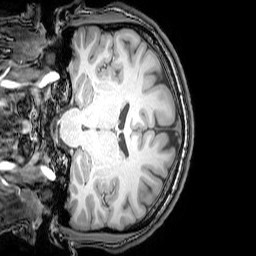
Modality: T1w
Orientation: coronal
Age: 22
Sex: male
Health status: healthy
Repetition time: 0.081 s
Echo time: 0.037 s